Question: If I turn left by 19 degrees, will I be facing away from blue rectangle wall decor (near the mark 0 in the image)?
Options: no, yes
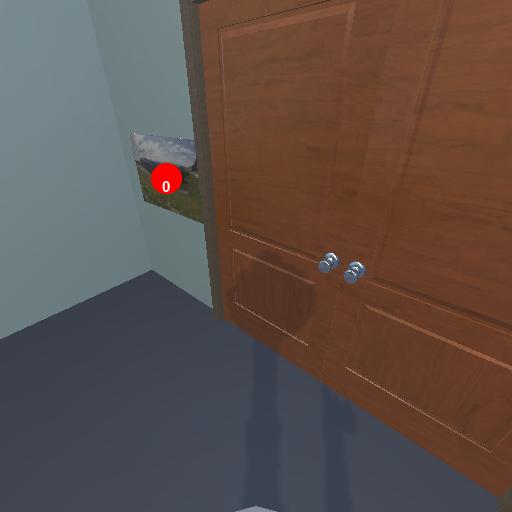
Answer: no